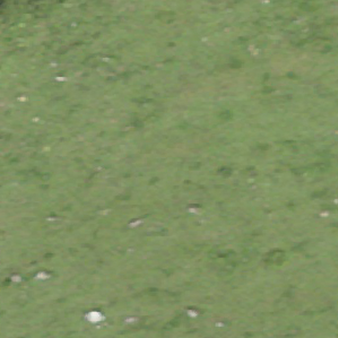
Label: other